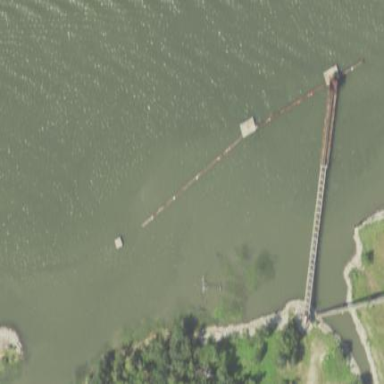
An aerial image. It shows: Dock located along the waterway.